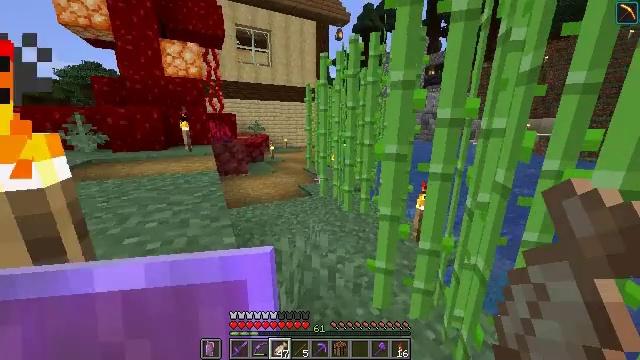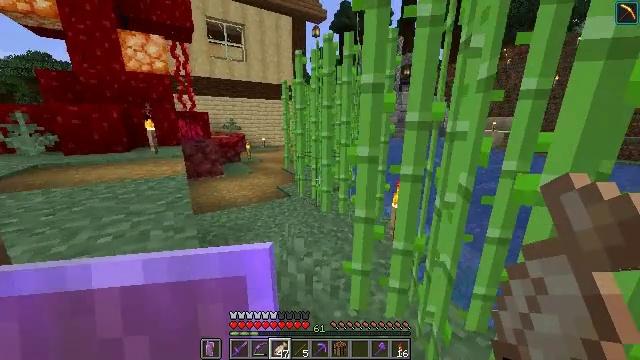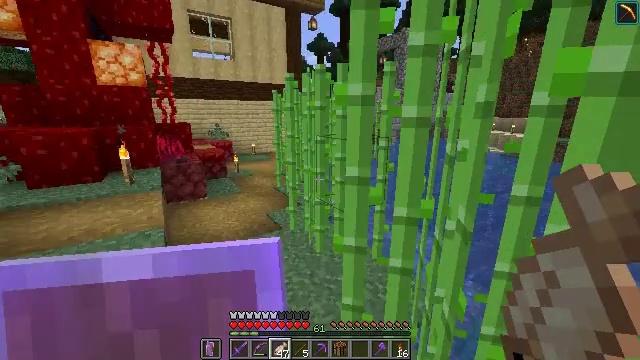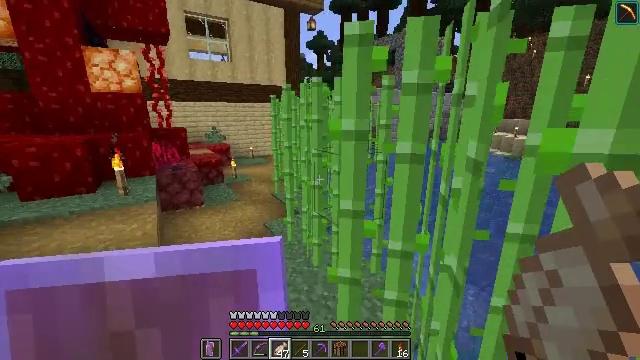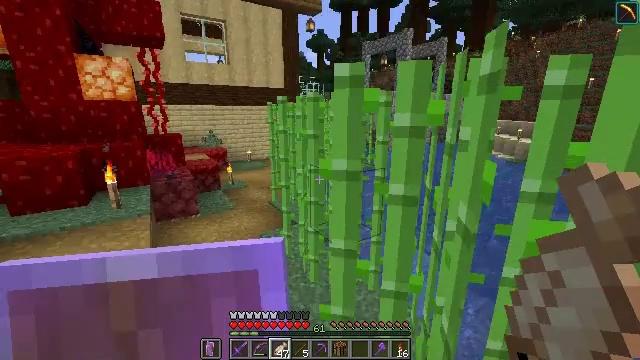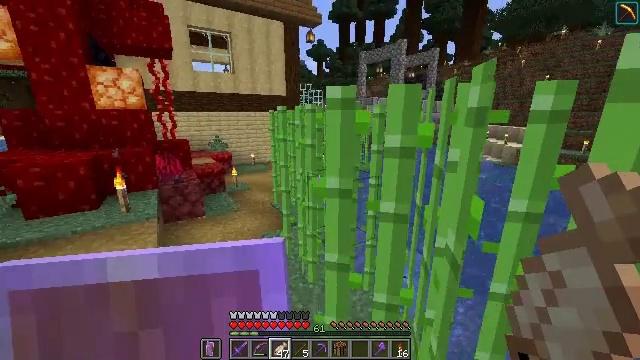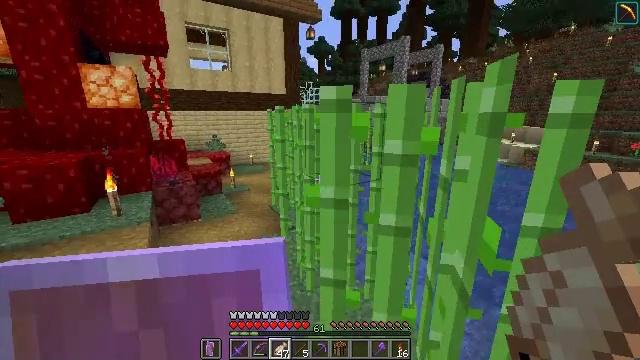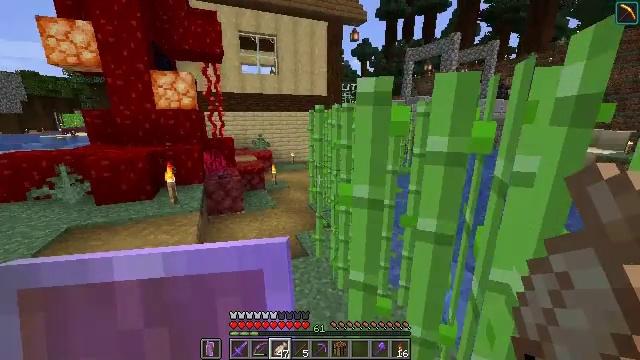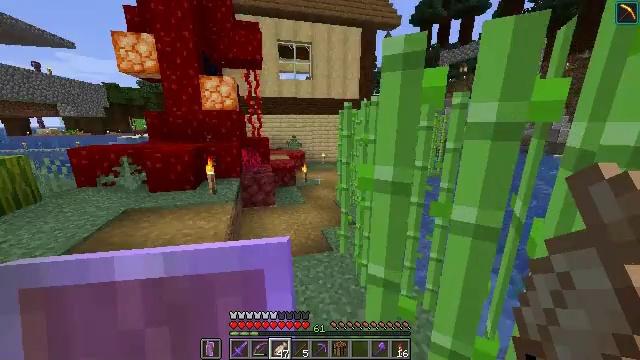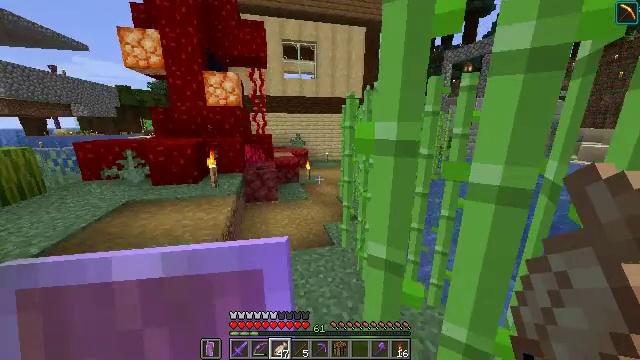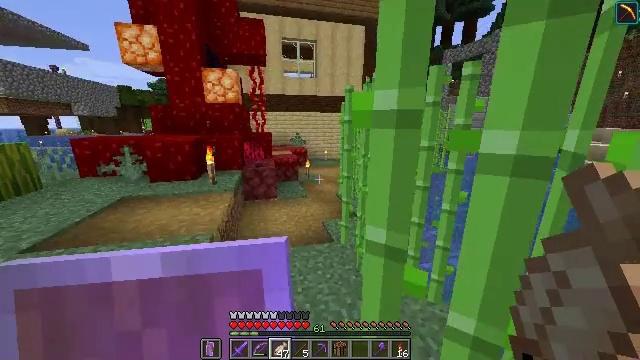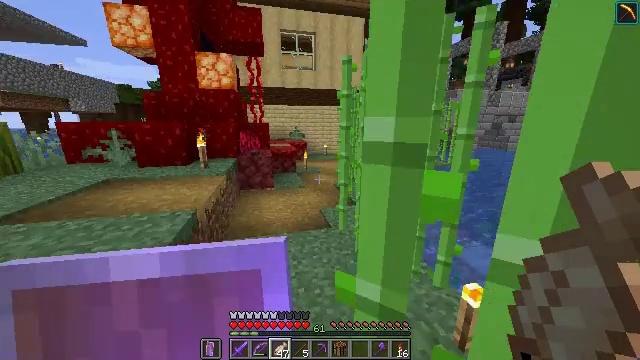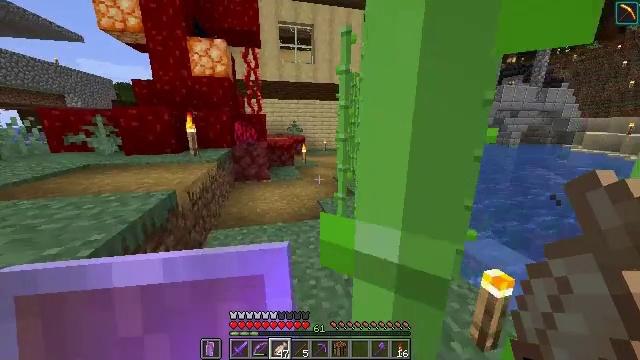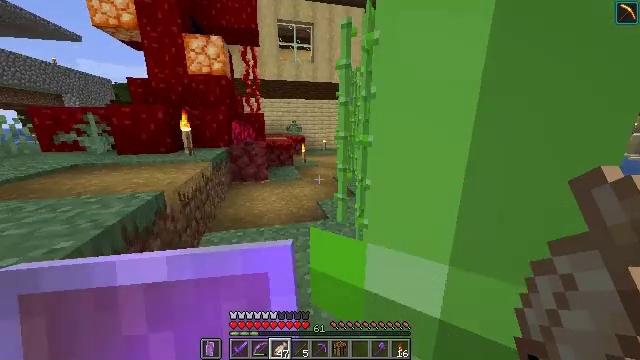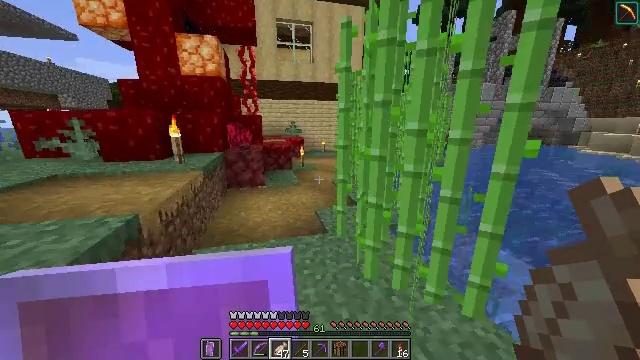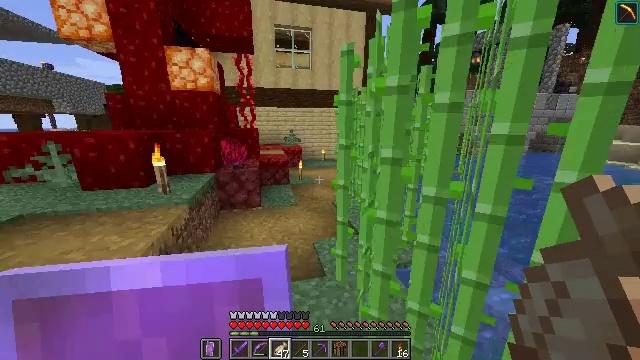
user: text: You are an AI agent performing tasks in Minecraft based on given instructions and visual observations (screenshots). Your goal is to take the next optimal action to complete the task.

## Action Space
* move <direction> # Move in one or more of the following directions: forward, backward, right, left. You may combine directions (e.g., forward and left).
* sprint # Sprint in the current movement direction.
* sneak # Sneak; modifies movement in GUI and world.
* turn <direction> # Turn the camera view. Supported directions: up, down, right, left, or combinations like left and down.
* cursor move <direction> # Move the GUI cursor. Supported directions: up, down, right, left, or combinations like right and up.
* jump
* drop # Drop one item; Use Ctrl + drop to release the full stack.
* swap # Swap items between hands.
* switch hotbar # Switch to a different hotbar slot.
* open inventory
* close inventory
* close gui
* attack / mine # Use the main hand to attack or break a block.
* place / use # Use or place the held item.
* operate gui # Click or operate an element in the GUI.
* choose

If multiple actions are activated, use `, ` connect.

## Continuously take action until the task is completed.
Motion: motion action
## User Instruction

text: Left click on the stonecutter to break it.
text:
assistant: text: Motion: move forward, sprint, turn right, jump
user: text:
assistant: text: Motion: move forward, sprint, jump
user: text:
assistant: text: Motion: move forward, sprint, jump
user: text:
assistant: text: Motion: move forward, sprint, jump
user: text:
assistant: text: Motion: move forward, sprint, jump
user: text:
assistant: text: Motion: move forward, sprint
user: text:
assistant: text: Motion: move forward, sprint, turn left
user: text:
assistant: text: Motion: move forward, sprint, turn left
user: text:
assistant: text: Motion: move forward, sprint, turn left
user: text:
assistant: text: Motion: move forward, sprint
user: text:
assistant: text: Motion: move forward, sprint
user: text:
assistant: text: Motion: move forward, sprint
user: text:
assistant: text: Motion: move forward, sprint
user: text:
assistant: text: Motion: move forward, sprint, jump
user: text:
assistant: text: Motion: move forward, sprint, jump
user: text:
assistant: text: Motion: move forward, sprint, jump
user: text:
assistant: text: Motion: move forward, sprint, jump
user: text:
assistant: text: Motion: move forward, sprint
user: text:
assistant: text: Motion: move forward, sprint
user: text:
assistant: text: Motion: move forward, sprint
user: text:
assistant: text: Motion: move forward, sprint
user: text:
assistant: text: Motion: move forward, sprint
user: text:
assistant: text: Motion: move forward, sprint
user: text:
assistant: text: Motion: move forward, sprint
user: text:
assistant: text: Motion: move forward, sprint, turn right
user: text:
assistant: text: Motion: move forward, turn right, jump
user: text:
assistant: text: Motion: move forward, turn right, jump
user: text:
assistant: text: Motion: move forward, jump
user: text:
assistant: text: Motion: move forward, sprint, jump
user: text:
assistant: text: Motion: move forward, sprint